Question: I am working on a legacy Classic ASP system. In there, there is a a bit of JavaScript that opens a certain '.asp' file via a pop-up with the use of JavaScript's 'window.open()'.
The Classic ASP page that opens has in it a lot of JavaScript functions inside script tags. When this page is accessed via a URL, all is fine, the JavaScript is hidden like you would expect, but when I go to the same page via the 'window.open()' route, I get something like this (note bottom edge):

As you can see, the javascript is all visible, when it should be hidden since it all sits in '<script>' tags.
The code calling the 'window.open()' is as follows:
'''
<tr class='rowAlt'
height="15"
onClick="window.open(intranetPath+'/forms/<%=taskForm %>?taskReporting=true&uniqueId=<%=myRs("UNIQUE_ID")) %>',
'view_event',
'width=890, height=600, status=no, resizable=yes, scrollbars=1');"
onMouseOver="this.className='rowHighlighted'"
onMouseOut="this.className='rowAlt'">
'''
Firefox and Chrome hide the script tags. It is only IE that is messing up!
How do I overcome this issue?
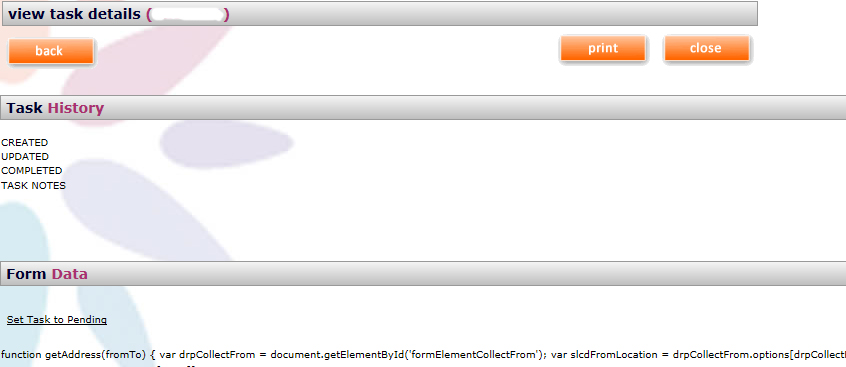
Answer: It turns out that Tim Williams was correct. The page markup was messed up, it was a legacy system, and mu guess is that the person who coded it probably did not know what 'HTML Standards' were.
Thanks Tim.